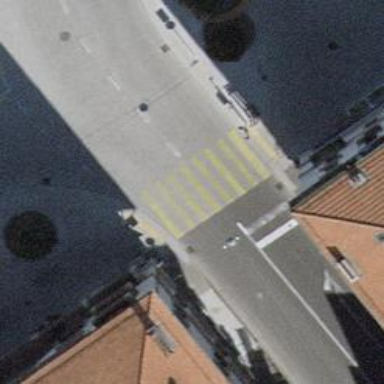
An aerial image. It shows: Marked crossing with zebra stripes on the road.